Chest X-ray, AP view. Patient: 69 years old, sex M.
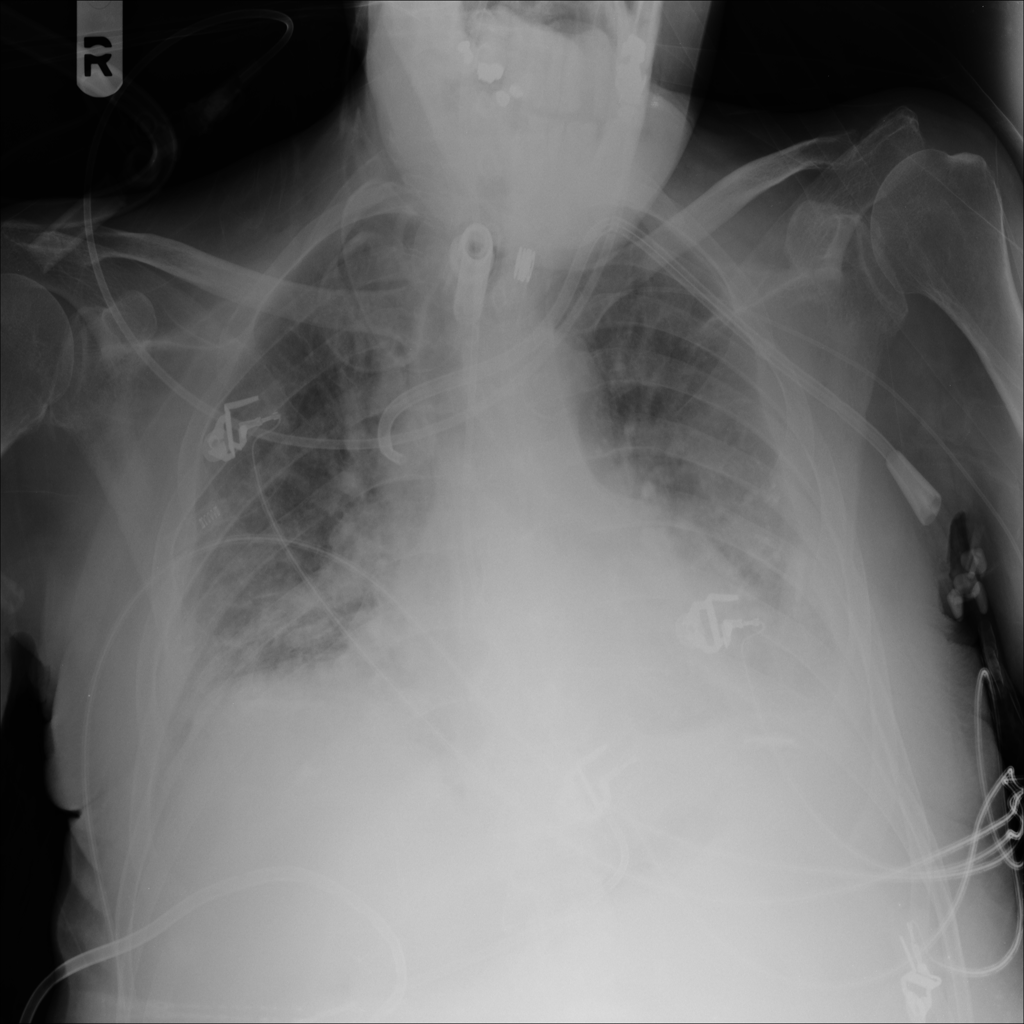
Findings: Atelectasis, Pleural_Thickening